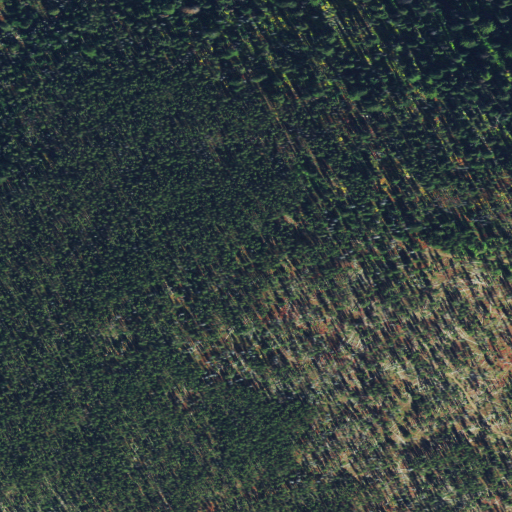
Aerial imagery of mountain in Idaho named Porters Mountain containing evergreen forest and shrub